Question: I am stuck with this error:
> C:\Users\Konrad\Documents\Unreal
Projects\ClassicArcade\Source\ClassicArcade\Floor.cpp(22) : error
C2664: "void
TSparseDynamicDelegate<FComponentBeginOverlapSignature_MCSignature,UPrimitiveComponent,FComponentBeginOverlapSignatureInfoGetter>::__Internal_AddDynamic(UserClass
)(UPrimitiveComponent *,AActor *,UPrimitiveComponent
)(AActor *,UPrimitiveComponent )(UPrimitiveComponent *,AActor
*,UPrimitiveComponent *,int32,bool,const FHitResult &)"
with
[
UserClass=AFloor
]
"nie mo?na dokona? konwersji argumentu 2 z" means "that cannot converse second parameter from .... to ...."

Code:
'''
BoxCollision = CreateDefaultSubobject<UBoxComponent>(TEXT("BoxCollision"));
BoxCollision->SetupAttachment(SceneRoot);
BoxCollision->OnComponentBeginOverlap.AddDynamic(this, &AFloor::OnOverlap);
void AFloor::OnOverlap(class AActor* OtherActor, class UPrimitiveComponent* OtherComp, int32 OtherBodyIndex, bool bFromSweep, const FHitResult& SweepResult)
{
if (OtherActor && (OtherActor != this))
{
GameMode->SpawnNextFloor(OtherActor->GetActorLocation());
}
}
'''
In header file I have 'UFUNCTION()' specifier. Visual Studio gives me message that there is no function template compatible with parameters.
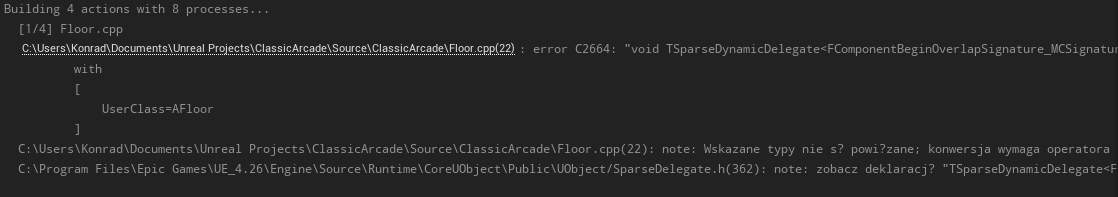
Answer: Header:
'''
UFUNCTION()
void OnOverlap(class UPrimitiveComponent* Comp, class AActor* OtherActor, class UPrimitiveComponent* OtherComp, int32 OtherBodyIndex, bool bFromSweep, const FHitResult& SweepResult);
'''
Implementation:
'''
void AFloor::OnOverlap(UPrimitiveComponent*, class AActor* OtherActor, UPrimitiveComponent*, int32, bool, const FHitResult&)
{
if (OtherActor && (OtherActor != this))
{
GameMode->SpawnNextFloor(OtherActor->GetActorLocation());
}
}
'''